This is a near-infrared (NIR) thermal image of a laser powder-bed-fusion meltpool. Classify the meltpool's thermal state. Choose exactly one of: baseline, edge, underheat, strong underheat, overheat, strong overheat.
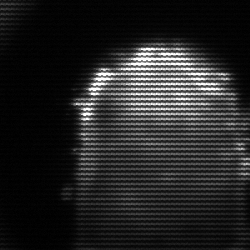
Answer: baseline